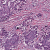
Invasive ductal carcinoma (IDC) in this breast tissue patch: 1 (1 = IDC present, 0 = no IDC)